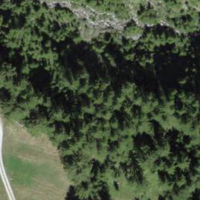
EUNIS habitat code: 41
Species observed at this site:
Phylloscopus collybita
Cinclus cinclus
Fringilla coelebs
Garrulus glandarius
Sylvia atricapilla